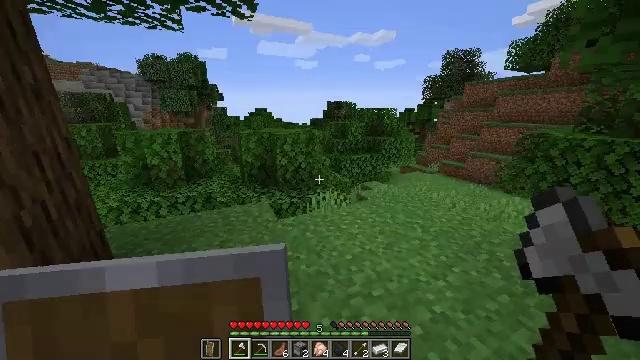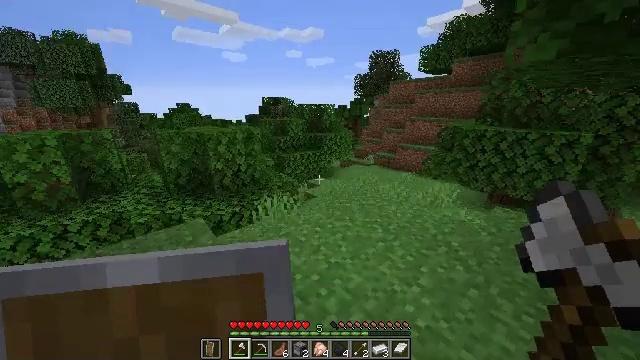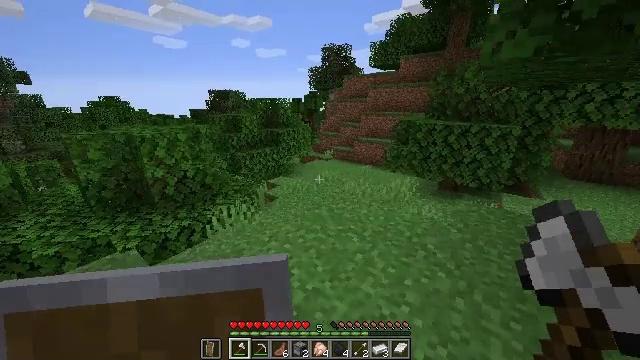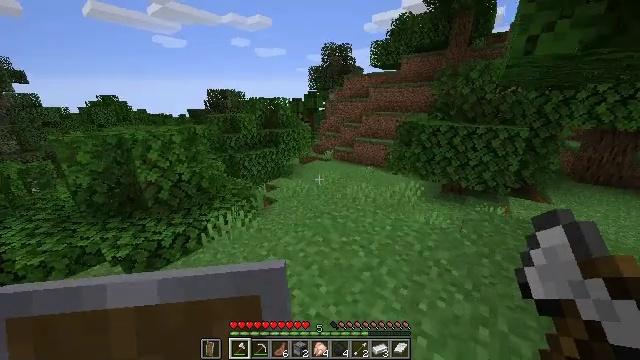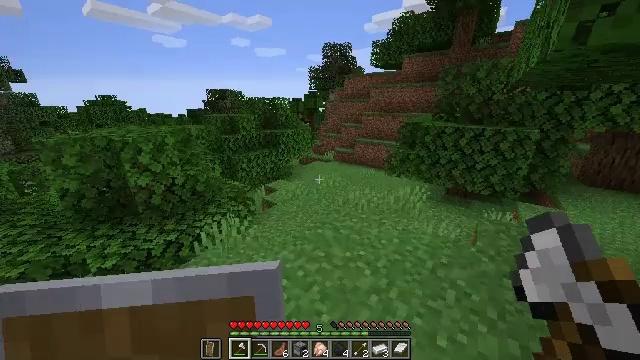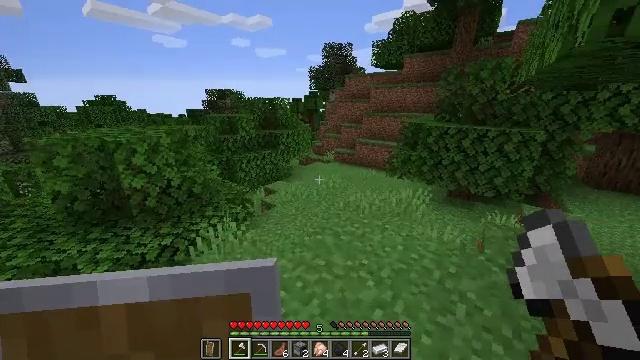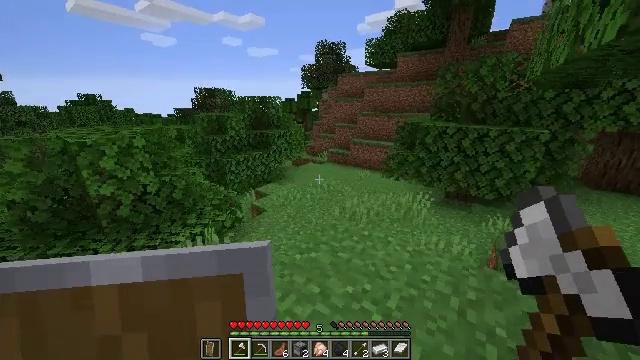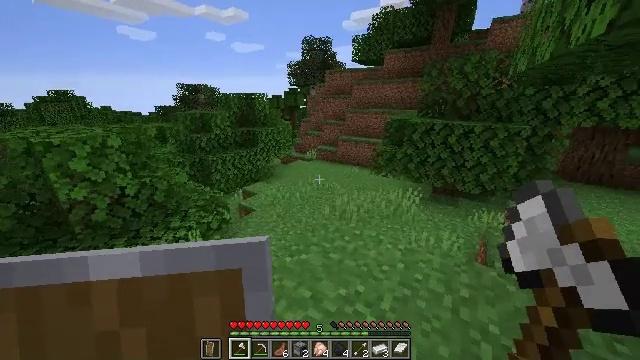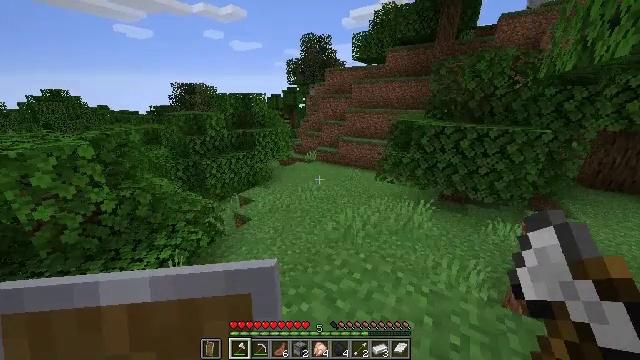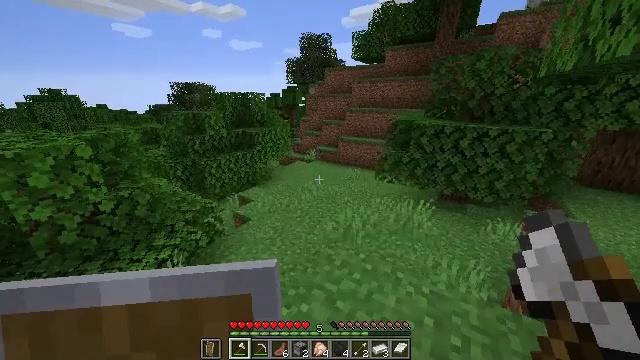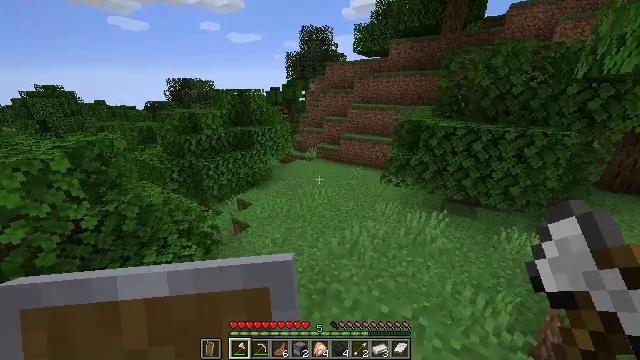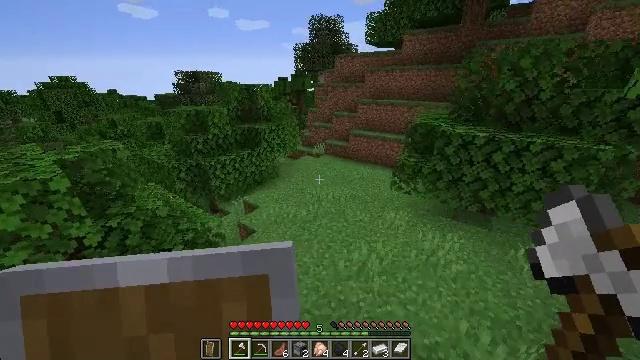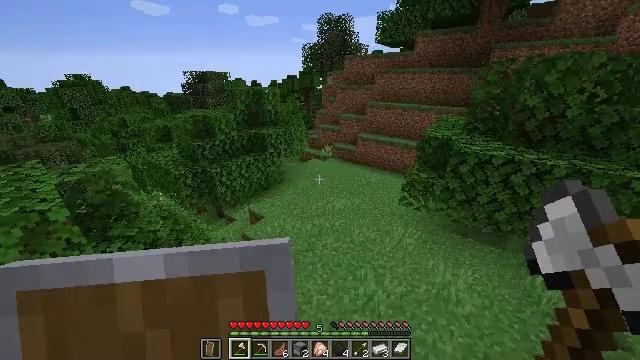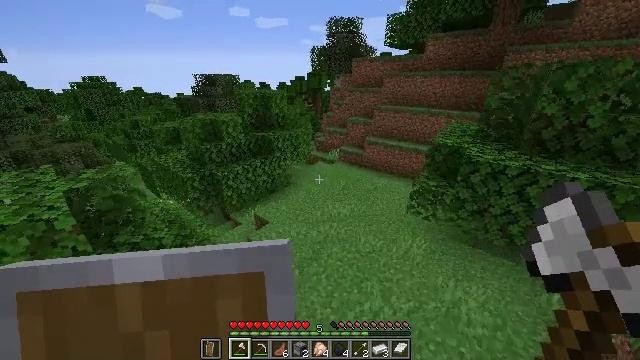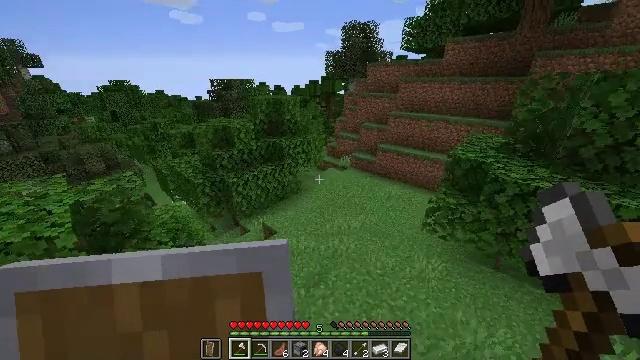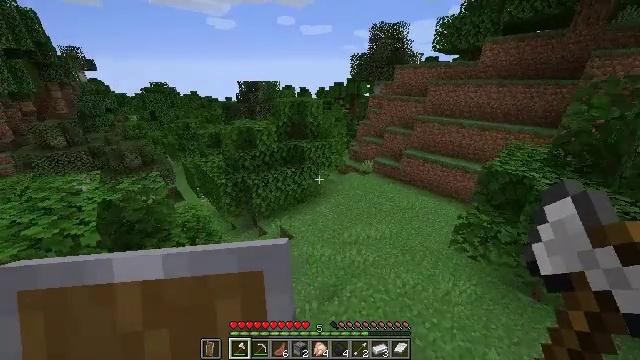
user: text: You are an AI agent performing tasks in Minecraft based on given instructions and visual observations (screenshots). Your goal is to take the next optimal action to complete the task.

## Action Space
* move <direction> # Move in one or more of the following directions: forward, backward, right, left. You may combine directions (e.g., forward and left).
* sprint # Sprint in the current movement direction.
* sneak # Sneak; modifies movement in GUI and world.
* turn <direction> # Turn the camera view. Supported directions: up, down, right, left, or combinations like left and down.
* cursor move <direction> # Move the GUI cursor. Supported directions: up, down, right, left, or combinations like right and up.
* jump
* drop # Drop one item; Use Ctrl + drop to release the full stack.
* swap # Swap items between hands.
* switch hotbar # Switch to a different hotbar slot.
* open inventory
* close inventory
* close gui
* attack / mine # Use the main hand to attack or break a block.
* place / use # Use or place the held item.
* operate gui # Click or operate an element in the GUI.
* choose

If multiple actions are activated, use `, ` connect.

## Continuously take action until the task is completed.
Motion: motion action
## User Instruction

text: Mine the sugar cane near rivers.
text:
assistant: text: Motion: move forward, sprint, turn right
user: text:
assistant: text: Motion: move forward, sprint, turn right and down
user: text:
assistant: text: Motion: move forward, sprint
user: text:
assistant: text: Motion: move forward, sprint
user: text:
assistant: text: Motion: move forward, sprint
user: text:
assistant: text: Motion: move forward, sprint, turn right
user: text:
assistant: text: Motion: move forward, sprint, turn right
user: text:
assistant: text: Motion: move forward, sprint
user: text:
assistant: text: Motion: move forward, sprint
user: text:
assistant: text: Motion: move forward, sprint, turn down, jump
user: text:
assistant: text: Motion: move forward, sprint, turn left and down, jump
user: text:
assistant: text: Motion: move forward, sprint, turn left, jump
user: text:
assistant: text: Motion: move forward, sprint, turn left, jump
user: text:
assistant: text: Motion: move forward, sprint, turn left, jump
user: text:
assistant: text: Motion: move forward, sprint, turn left, jump
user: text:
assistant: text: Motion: move forward, sprint, turn left, jump
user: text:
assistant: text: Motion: move forward, sprint, turn left, jump
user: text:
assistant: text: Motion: move forward, sprint, turn left, jump
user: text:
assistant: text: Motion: move forward, sprint, turn left, jump
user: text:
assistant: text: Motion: move forward and move right, sprint, turn left, jump
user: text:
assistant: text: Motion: move forward and move right, sprint, jump
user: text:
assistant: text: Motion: move forward and move right, sprint, jump
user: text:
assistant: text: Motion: move forward and move right, sprint, jump
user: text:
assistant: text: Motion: move forward and move right, sprint, jump
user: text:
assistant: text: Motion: move forward and move right, sprint, jump
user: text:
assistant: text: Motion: move forward and move right, sprint, jump
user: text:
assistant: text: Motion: move forward and move right, sprint, jump
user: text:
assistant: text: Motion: move forward and move right, sprint, jump
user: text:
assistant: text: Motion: move forward and move right, sprint, jump
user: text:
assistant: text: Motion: move forward and move right, sprint, turn right and up, jump